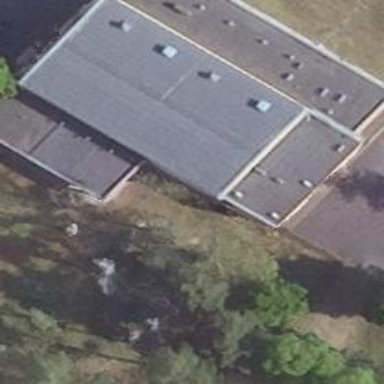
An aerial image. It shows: Service building.